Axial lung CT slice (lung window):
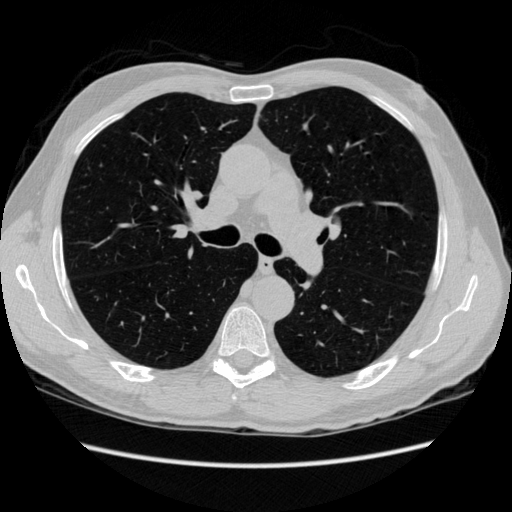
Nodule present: no